Question: I am experiencing a very strange behaviour of redgate that prevents me from commiting the changes I made to the database (I'm using git). I can click "Get Latest" and get no errors, everything works, but when I try to commit I get an error without any description (please see the screenshot).
I'm asking for help cause I have no idea what maybe wrong. Thanks in advance!

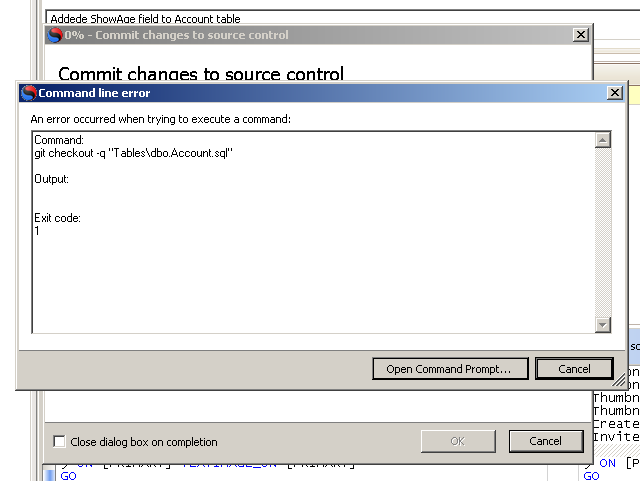
Answer: I still have no idea what was causing the problem. I ended up committing the changes using Tortoise GIT.
Anyway, no one has spotted that Redgate is performing a git checkout trying to switch a branch into a file?! And surpressing the error with '-q'. This looks like a bug in redgate.
Maybe the developers misunderstood git's checkout and treated it as subversion's checkout, but this commands are completely different and they should have known it.
Thanks for all the answers.
Here is the post that put some light on my issue:
<URL>